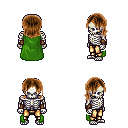
a pixel art fantasy rpg character, male body template, skeleton, green cape, gold greaves, brown long bangs hairstyle, cloth bracers, four views (front, back, left, right), 2x2 character sprite sheet, small pixel art, hard edges, no anti-aliasing